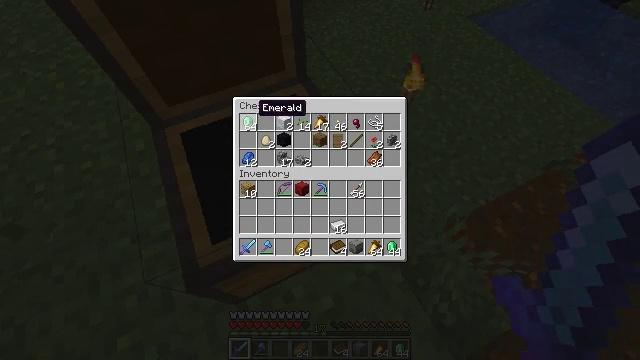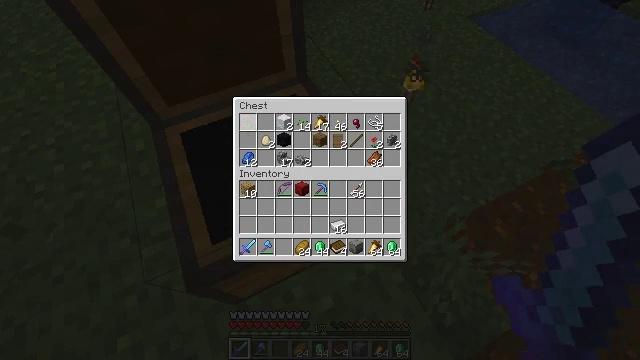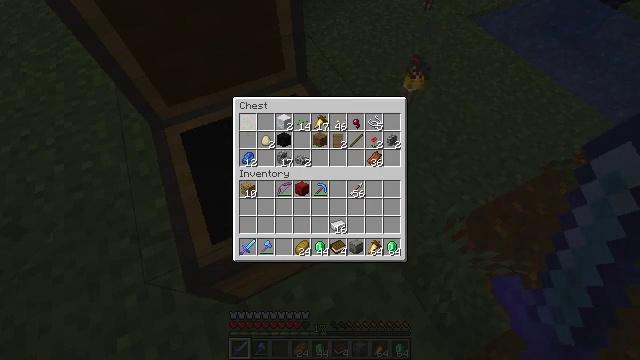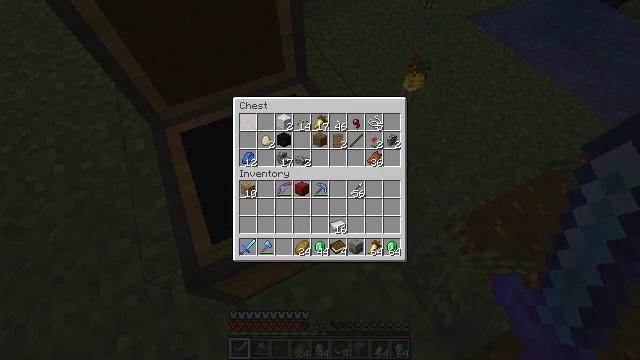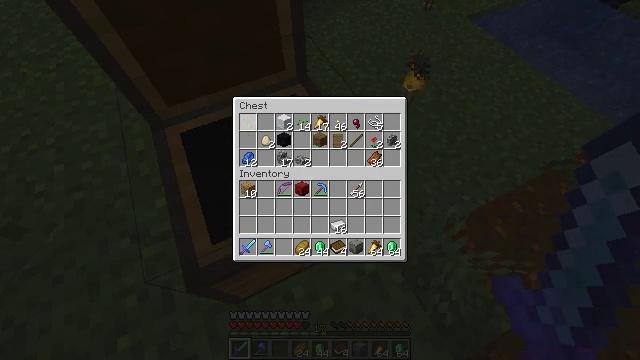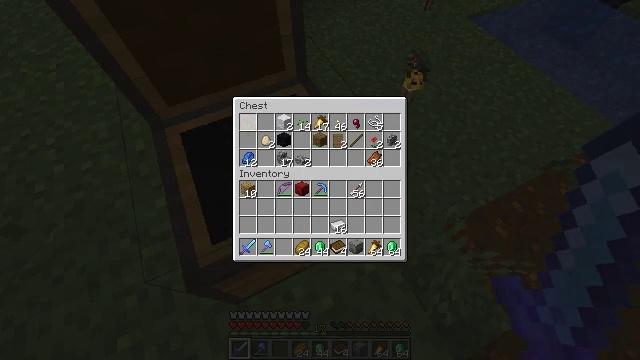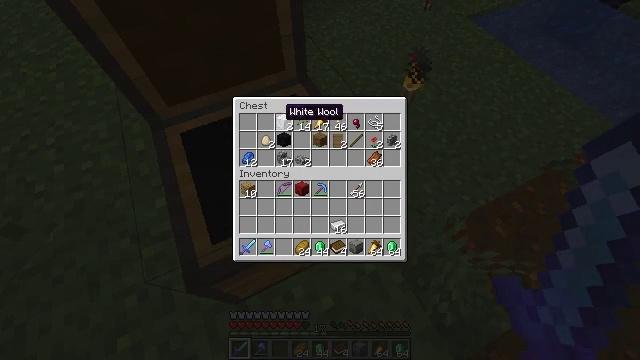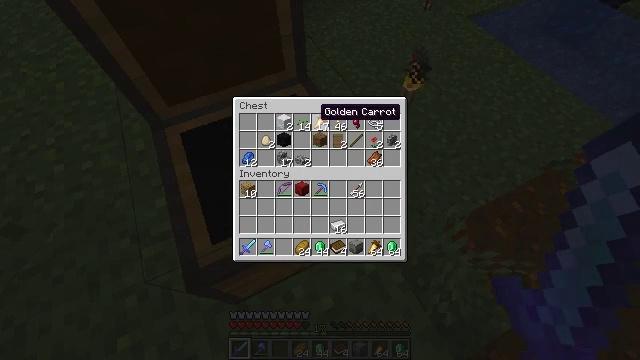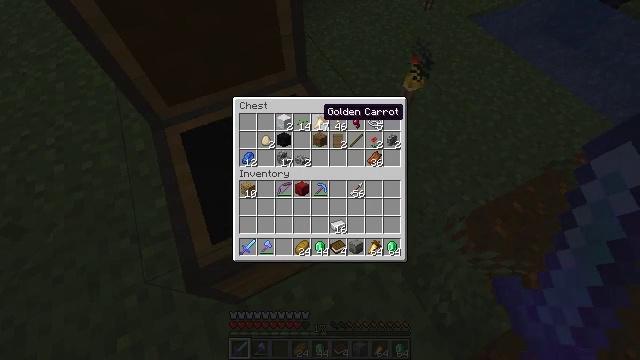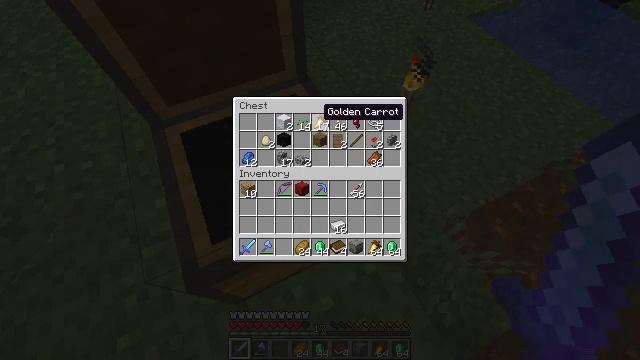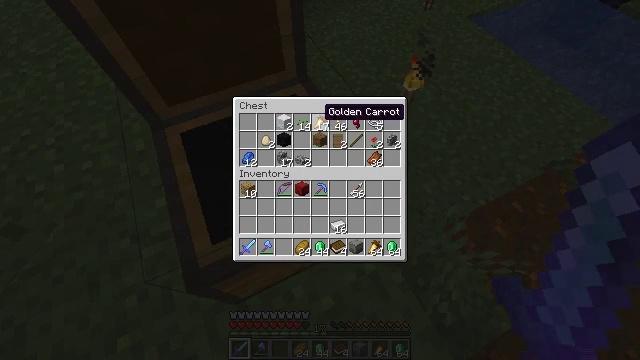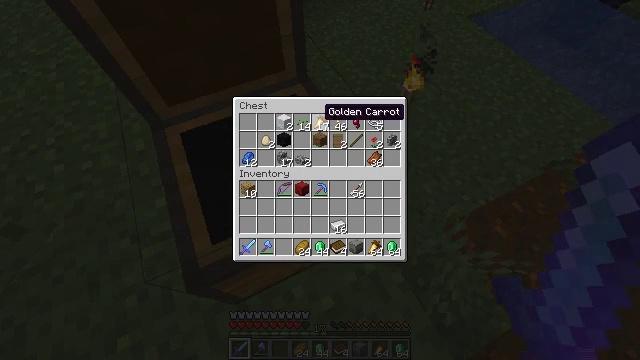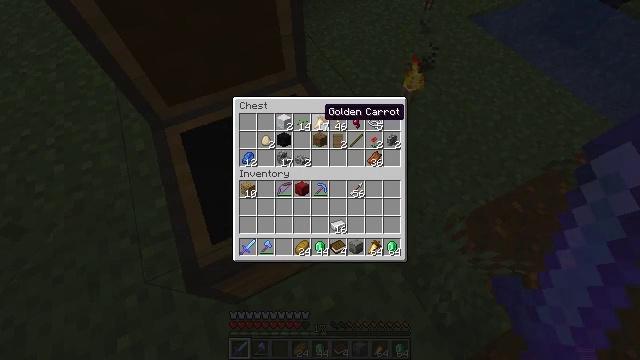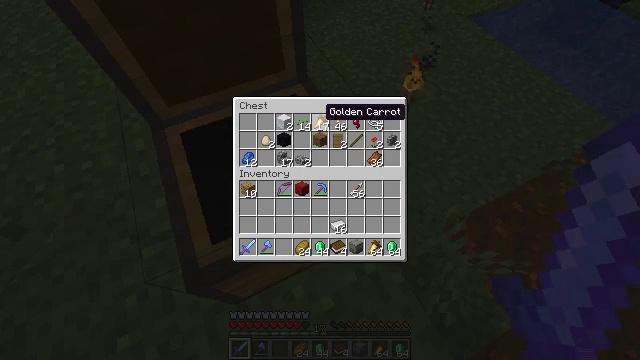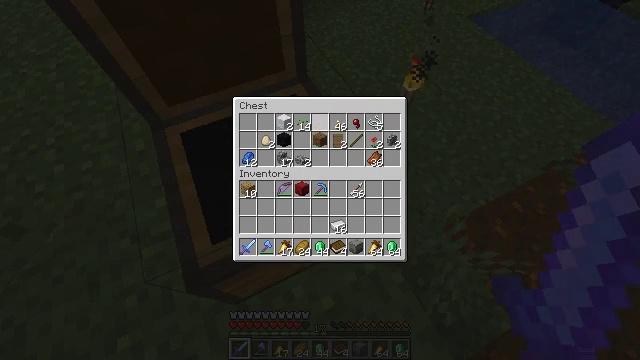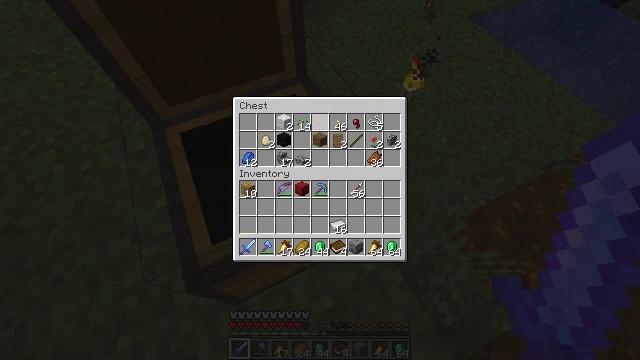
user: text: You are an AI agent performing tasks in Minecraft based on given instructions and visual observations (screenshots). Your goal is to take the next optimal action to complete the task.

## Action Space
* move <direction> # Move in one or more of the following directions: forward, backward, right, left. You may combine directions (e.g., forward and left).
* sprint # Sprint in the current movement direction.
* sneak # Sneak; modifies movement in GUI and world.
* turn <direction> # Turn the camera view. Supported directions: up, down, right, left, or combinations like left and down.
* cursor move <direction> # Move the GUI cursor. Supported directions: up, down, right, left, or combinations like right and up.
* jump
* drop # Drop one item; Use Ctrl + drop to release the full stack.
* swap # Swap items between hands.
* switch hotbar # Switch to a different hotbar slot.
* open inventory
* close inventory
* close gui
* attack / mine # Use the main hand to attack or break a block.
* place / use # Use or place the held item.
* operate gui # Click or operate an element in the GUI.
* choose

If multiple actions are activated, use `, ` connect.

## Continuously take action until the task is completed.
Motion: motion action
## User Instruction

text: Use gold ingots to create a golden helmet.
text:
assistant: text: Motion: sneak, operate gui
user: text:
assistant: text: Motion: sneak, operate gui
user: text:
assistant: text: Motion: sneak, operate gui
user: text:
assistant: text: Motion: sneak
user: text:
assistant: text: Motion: sneak
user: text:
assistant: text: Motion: sneak, cursor move right
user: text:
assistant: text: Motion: sneak, cursor move right
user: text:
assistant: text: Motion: sneak
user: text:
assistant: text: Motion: sneak
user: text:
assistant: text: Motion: sneak
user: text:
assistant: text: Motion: sneak
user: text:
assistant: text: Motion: sneak
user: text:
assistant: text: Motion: sneak
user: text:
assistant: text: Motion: sneak, operate gui
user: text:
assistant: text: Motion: sneak, operate gui
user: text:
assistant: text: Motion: sneak, operate gui
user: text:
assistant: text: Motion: sneak
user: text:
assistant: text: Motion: sneak, cursor move right and down
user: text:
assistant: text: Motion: sneak, cursor move right and down
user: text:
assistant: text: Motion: sneak
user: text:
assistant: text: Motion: sneak, cursor move down
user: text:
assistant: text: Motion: sneak, cursor move down
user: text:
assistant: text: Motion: sneak
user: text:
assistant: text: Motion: sneak, cursor move left
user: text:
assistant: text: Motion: sneak, cursor move left
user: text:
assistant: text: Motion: sneak
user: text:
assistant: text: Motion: sneak, cursor move left
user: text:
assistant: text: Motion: sneak
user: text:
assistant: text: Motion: sneak
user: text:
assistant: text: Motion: sneak